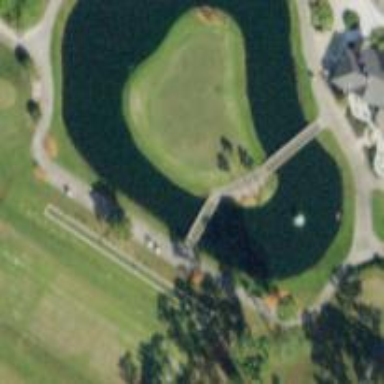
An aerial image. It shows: Path used for both walking and golf.